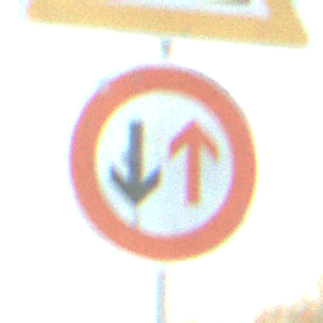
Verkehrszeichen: VorrangDesGegenverkehrs
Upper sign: Arbeitsstelle
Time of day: SunriseSunset
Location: Outdoor (Nature)
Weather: PartlyCloudy
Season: NotSpecified
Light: Natural